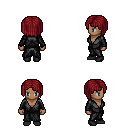
a pixel art fantasy rpg character, female body template, human, dark skin, gray robe, red pants, brunette pageboy hairstyle, black shoes, four views (front, back, left, right), 2x2 character sprite sheet, small pixel art, hard edges, no anti-aliasing